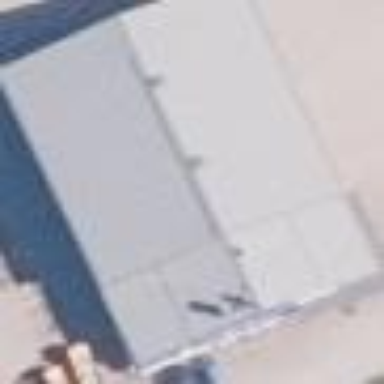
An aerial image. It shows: Commercial building.